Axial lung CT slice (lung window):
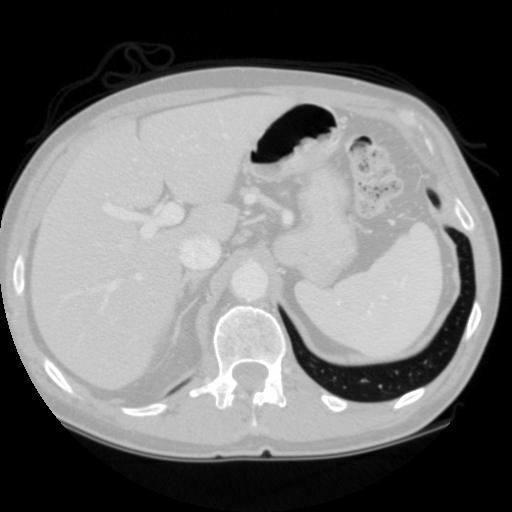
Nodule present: no